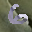
Label: 6